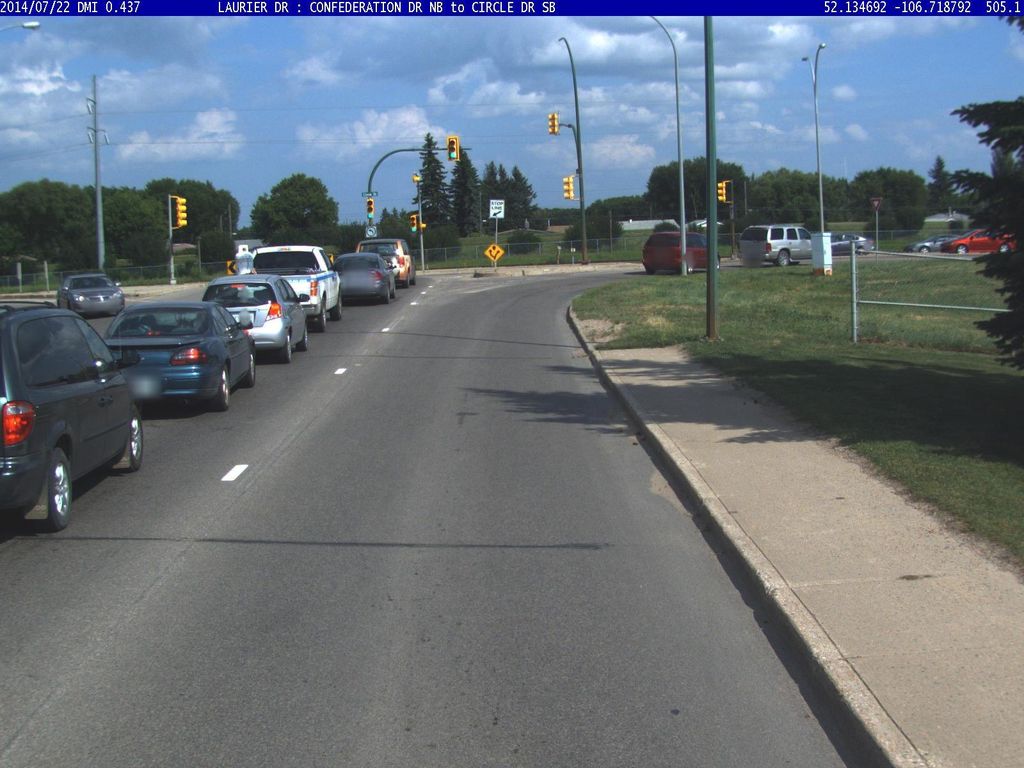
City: saskatoon